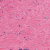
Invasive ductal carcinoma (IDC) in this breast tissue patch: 0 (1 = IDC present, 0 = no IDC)